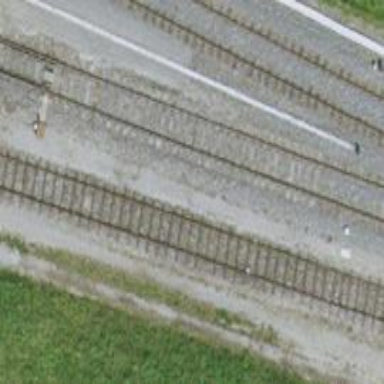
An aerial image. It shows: Single railway track with electrification through contact line.